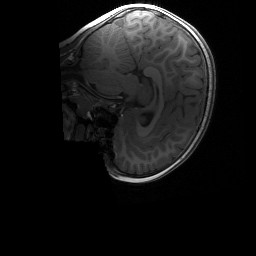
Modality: T1w
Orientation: sagittal
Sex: female
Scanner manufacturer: siemens
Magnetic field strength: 3 T
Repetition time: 1.9 s
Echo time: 0.00243 s